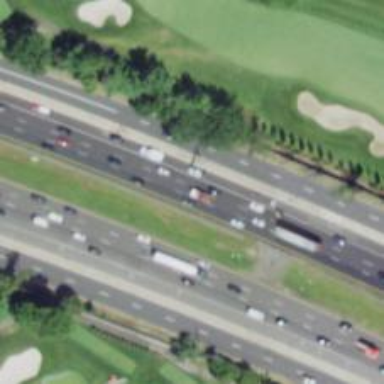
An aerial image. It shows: Urban freeway or expressway.